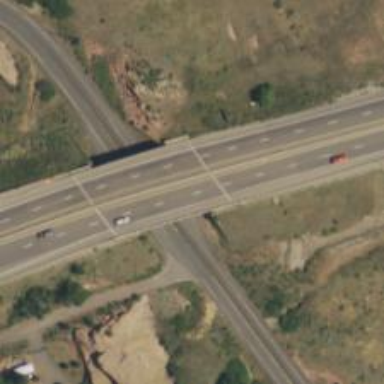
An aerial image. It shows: Asphalt bridge over motorway.